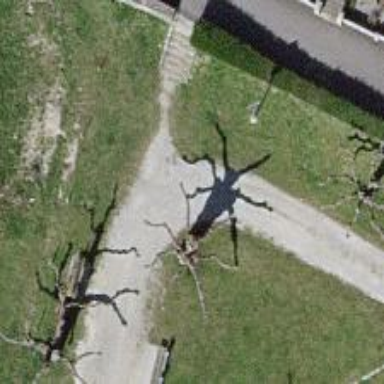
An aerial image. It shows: Tree in park.